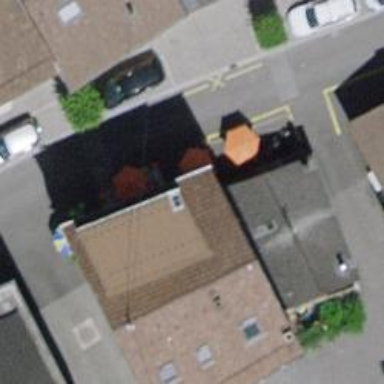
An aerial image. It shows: Cafe.